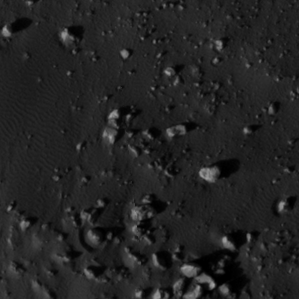
Label: non_frost